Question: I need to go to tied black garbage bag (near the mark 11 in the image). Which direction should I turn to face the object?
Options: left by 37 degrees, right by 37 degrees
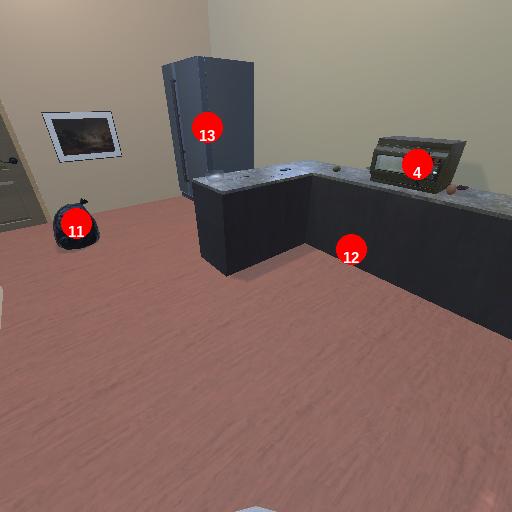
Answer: left by 37 degrees